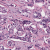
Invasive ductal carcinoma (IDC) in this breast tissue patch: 1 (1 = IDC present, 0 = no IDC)